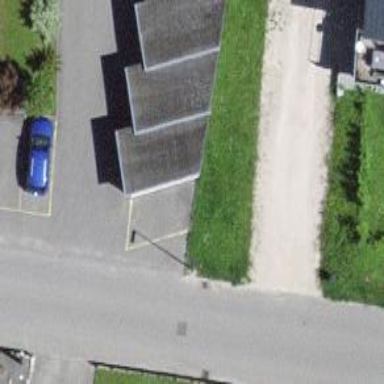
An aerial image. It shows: Group of garages.